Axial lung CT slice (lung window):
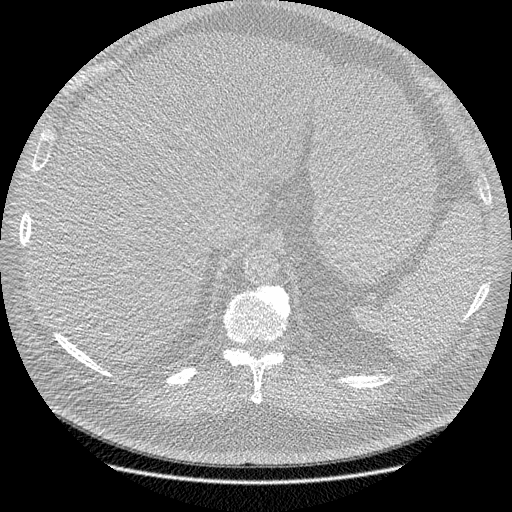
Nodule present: no